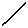
Label: line